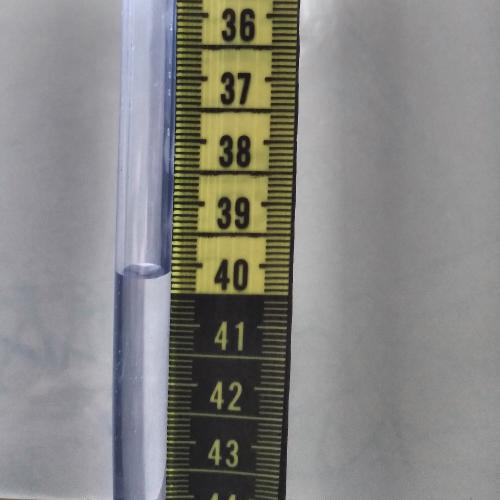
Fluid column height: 40.2 cm